Question: How do I change the background color of the sides of a matplotlib inline plot in LightTable? In the image below, it's a little difficult to see the axis labels. I'm fine with either a python-based solution (i.e. modification of the python code shown), or a LightTable-based solution (i.e. a change in one of the settings files, but I'm not sure which one--e.g. is it user.behaviors?).

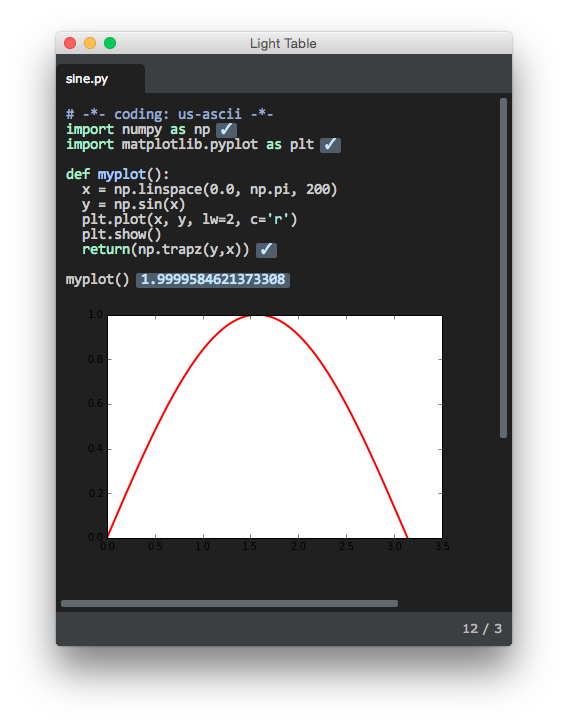
Answer: If you create a figure first, you can set the background colour using 'patch.set_facecolor':
'''
fig=plt.figure()
fig.patch.set_facecolor('white')
'''
Not sure if that works in LightTable (never used it before), but that does work in an ipython session so hopefully its portable to LightTable